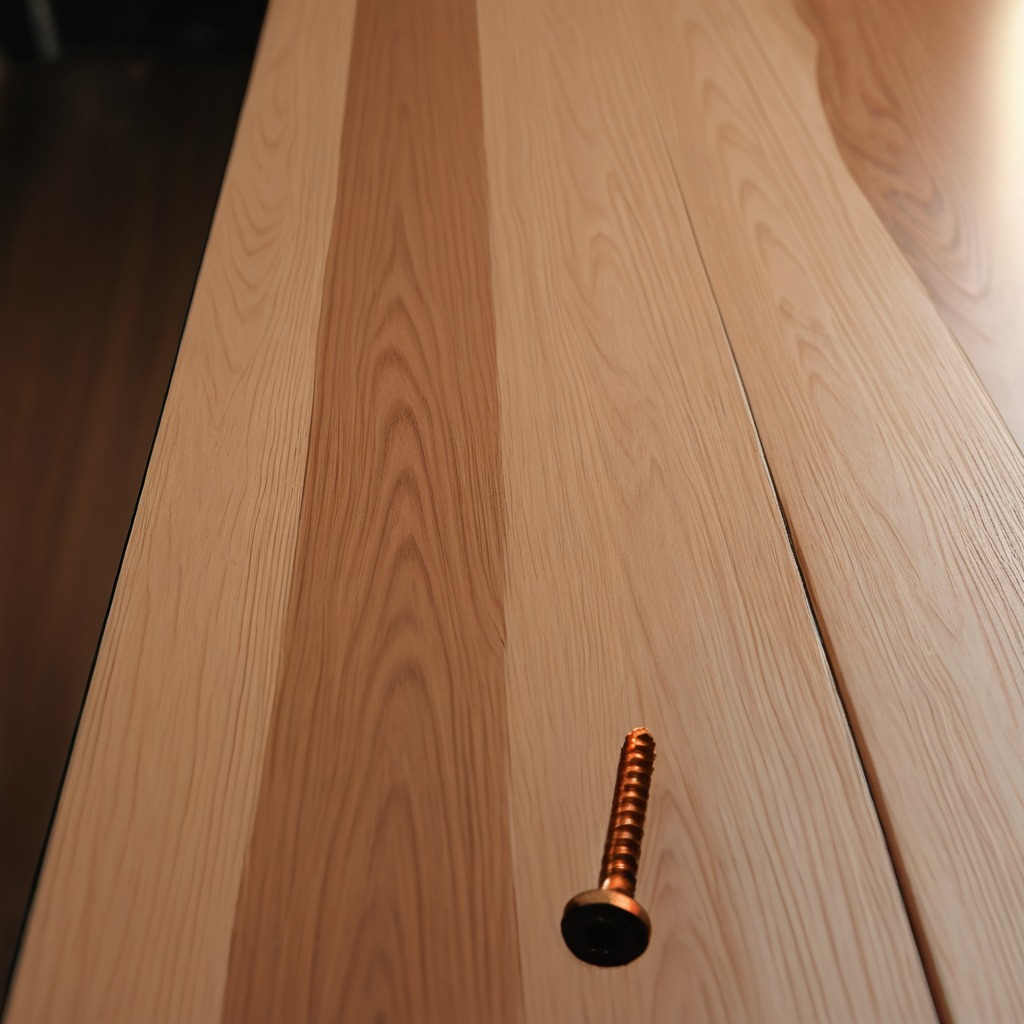
A metal screw is lying on a wooden table in a carpentry studio.